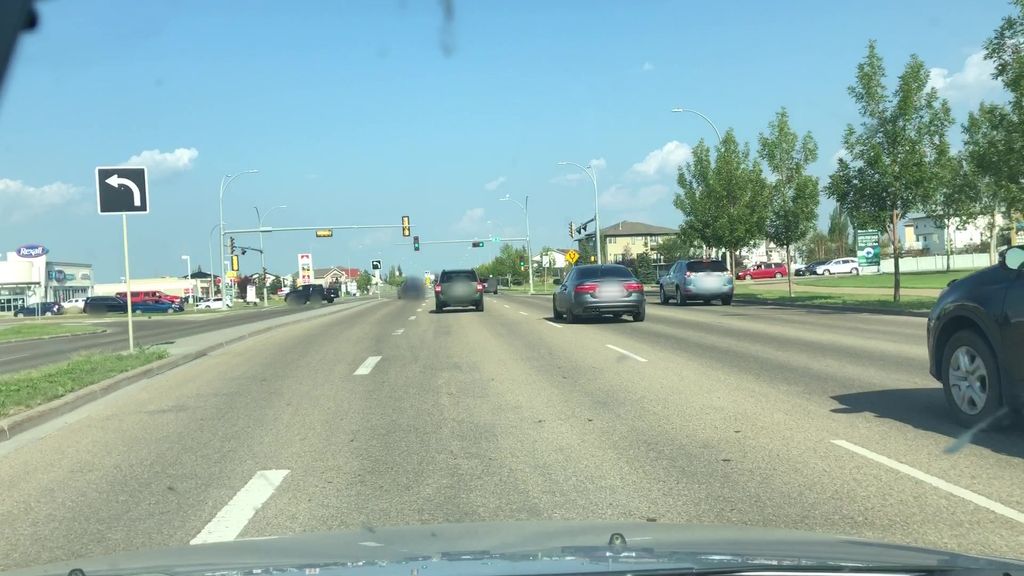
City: edmonton